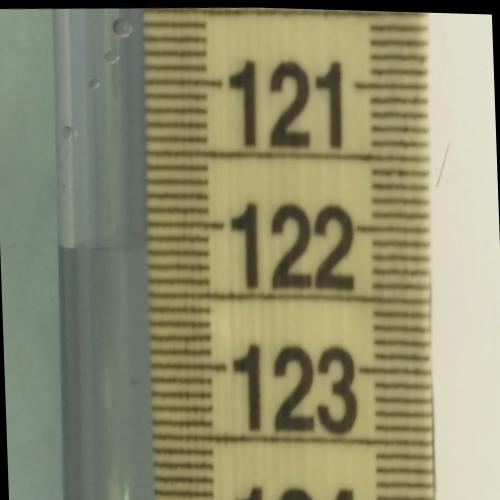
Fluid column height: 122.2 cm